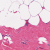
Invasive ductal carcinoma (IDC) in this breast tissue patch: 0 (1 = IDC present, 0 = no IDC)